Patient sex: M
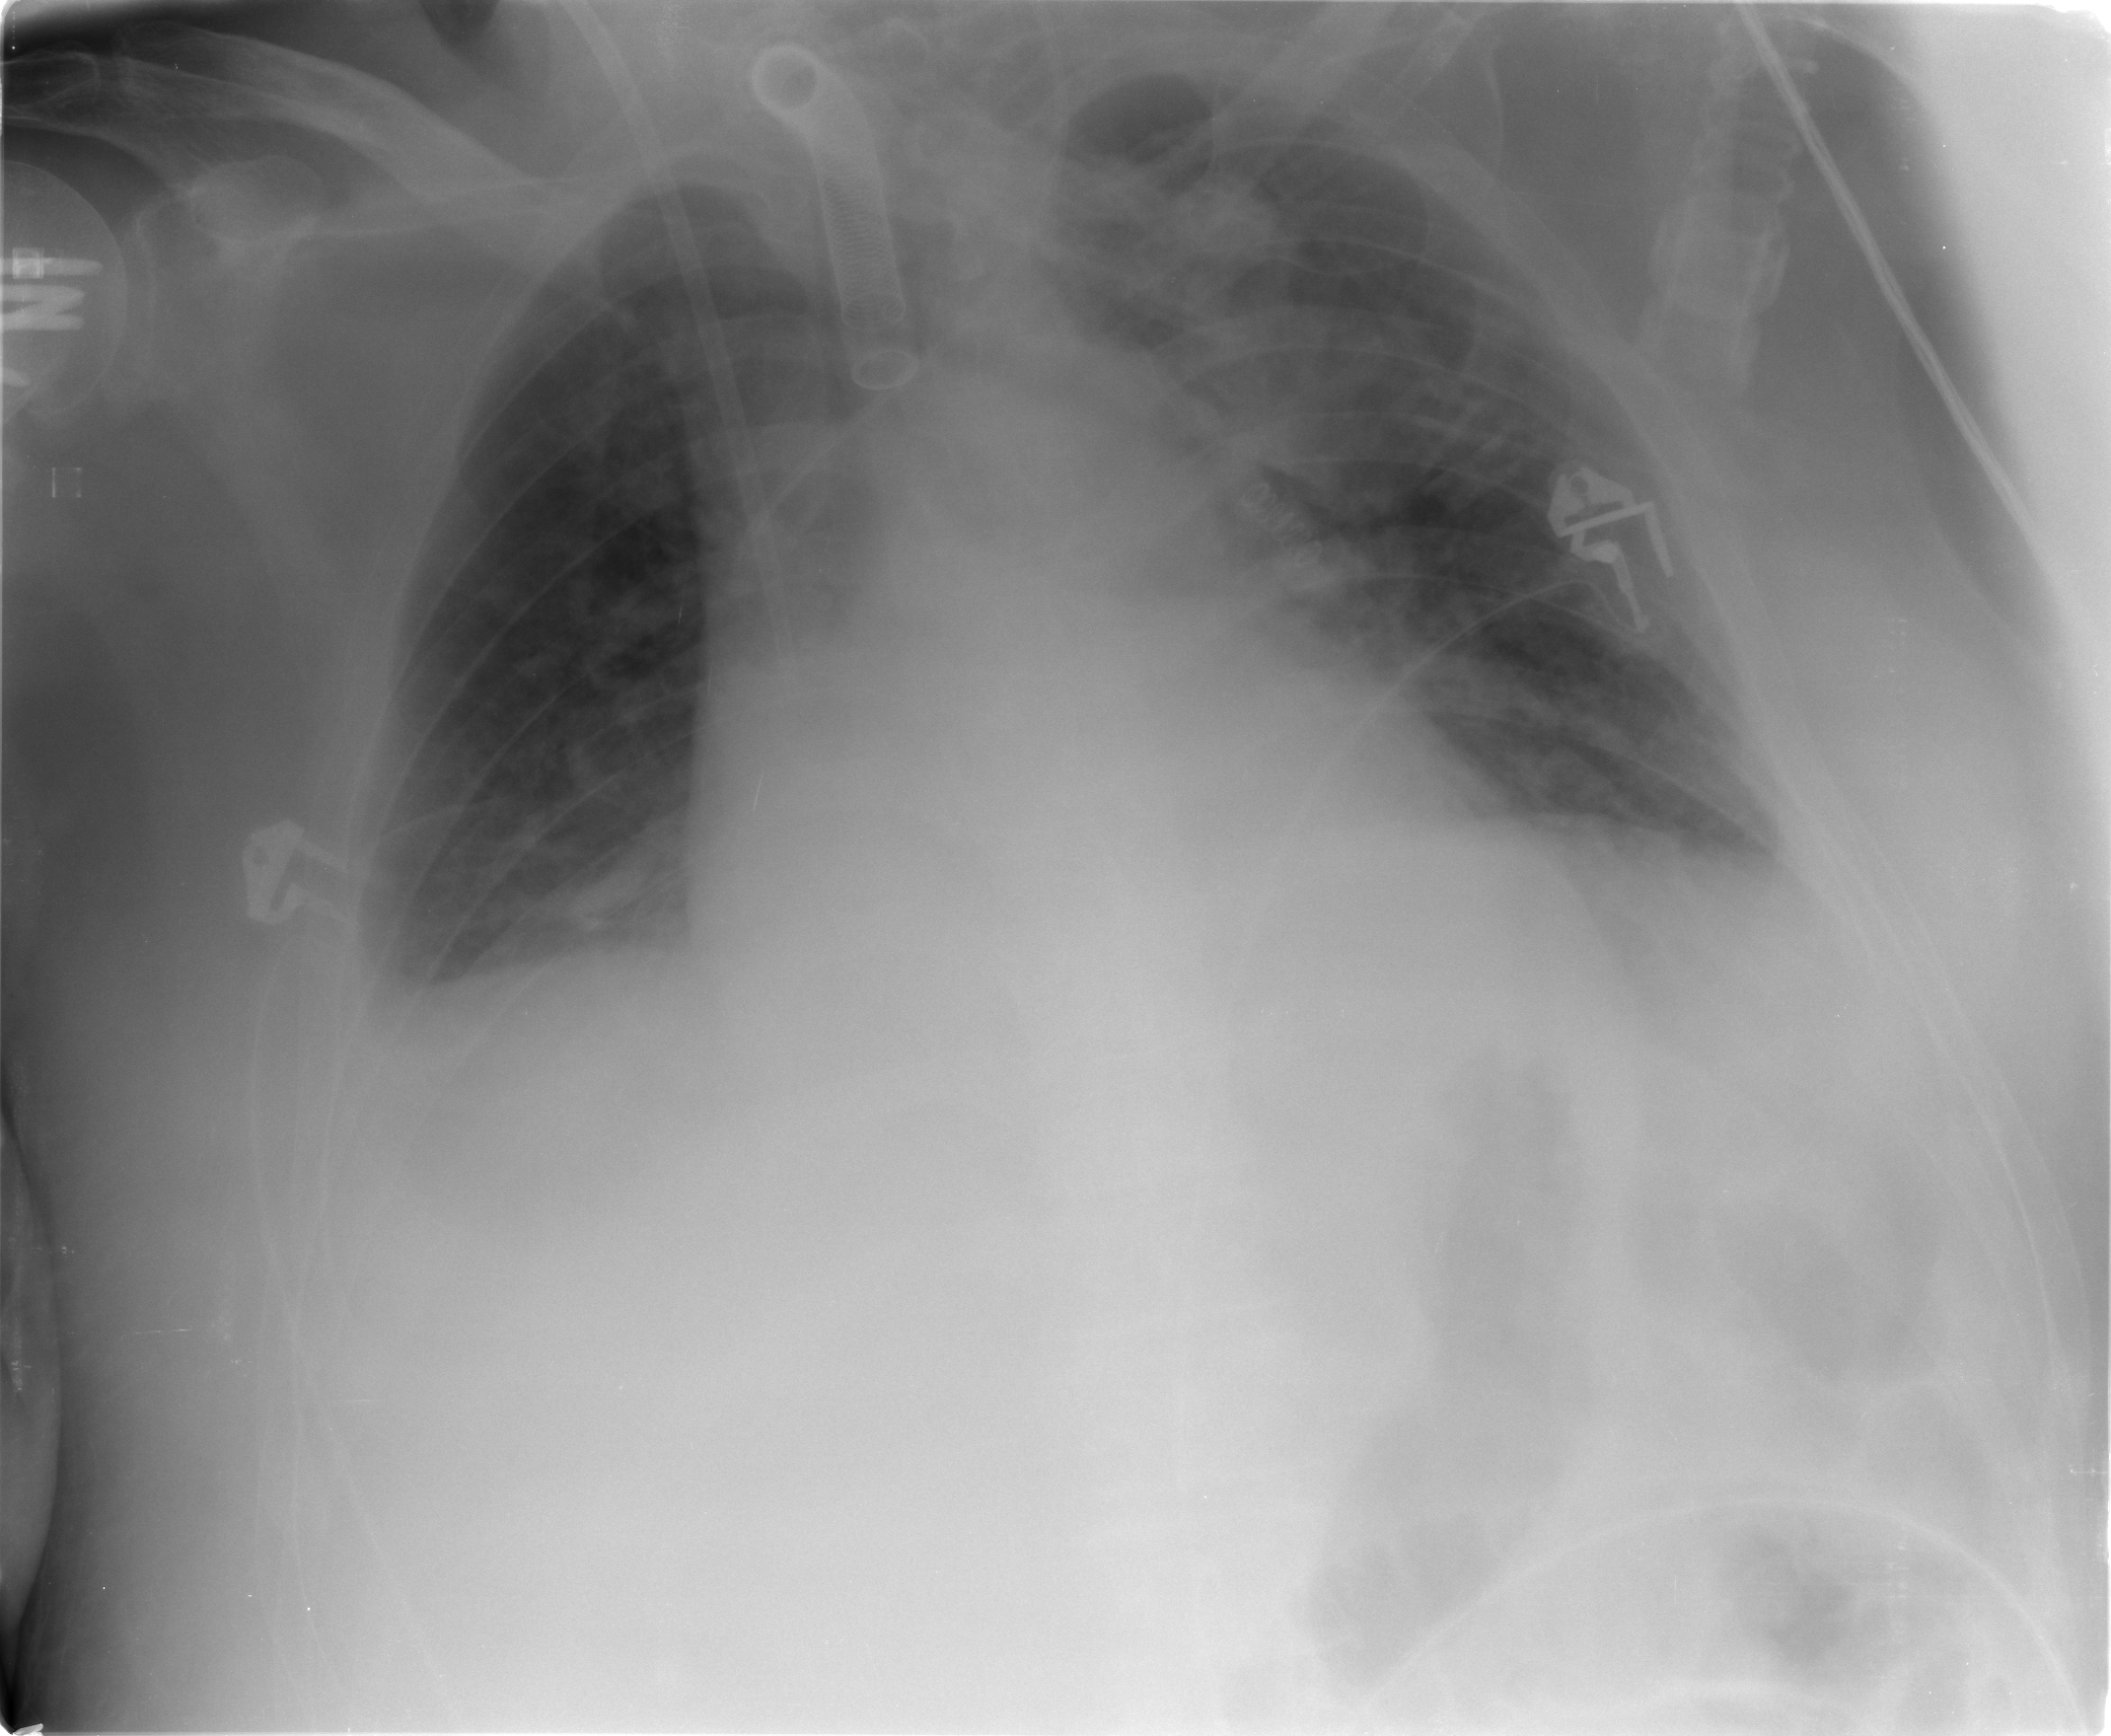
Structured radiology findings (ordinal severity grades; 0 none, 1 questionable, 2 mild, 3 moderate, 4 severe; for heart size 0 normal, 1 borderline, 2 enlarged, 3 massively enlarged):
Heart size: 2
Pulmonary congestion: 2
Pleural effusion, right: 2
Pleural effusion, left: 2
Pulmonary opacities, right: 0
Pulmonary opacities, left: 2
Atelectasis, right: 2
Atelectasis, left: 2